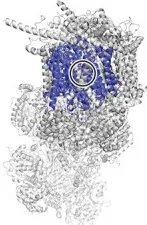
(D) Pathogenicity prediction score of different tools. PROVEAN, Rhapsody, PolyPhen-2, EVmutation and SIFT.
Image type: pathology (immunostaining)